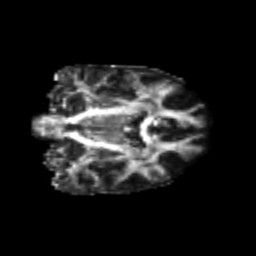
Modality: FA
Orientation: coronal
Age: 24
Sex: female
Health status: healthy
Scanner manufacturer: philips
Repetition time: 7.386 s
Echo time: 0.08599 s